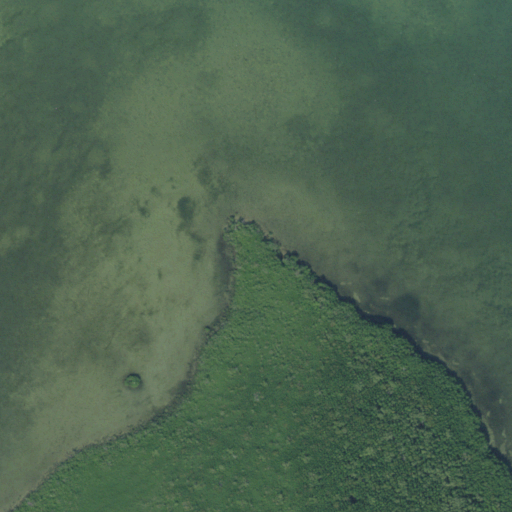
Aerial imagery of cape in Florida named Mangrove Point containing open water, herbaceous wetlands, and woody wetlands